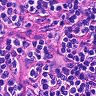
Metastatic tissue present: no